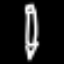
Label: pencil